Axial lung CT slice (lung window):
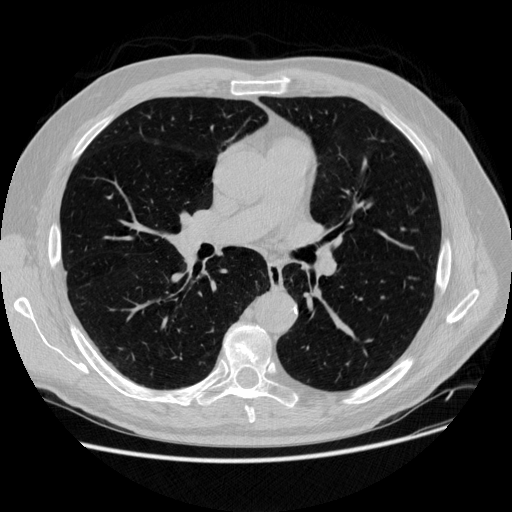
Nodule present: no